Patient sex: M
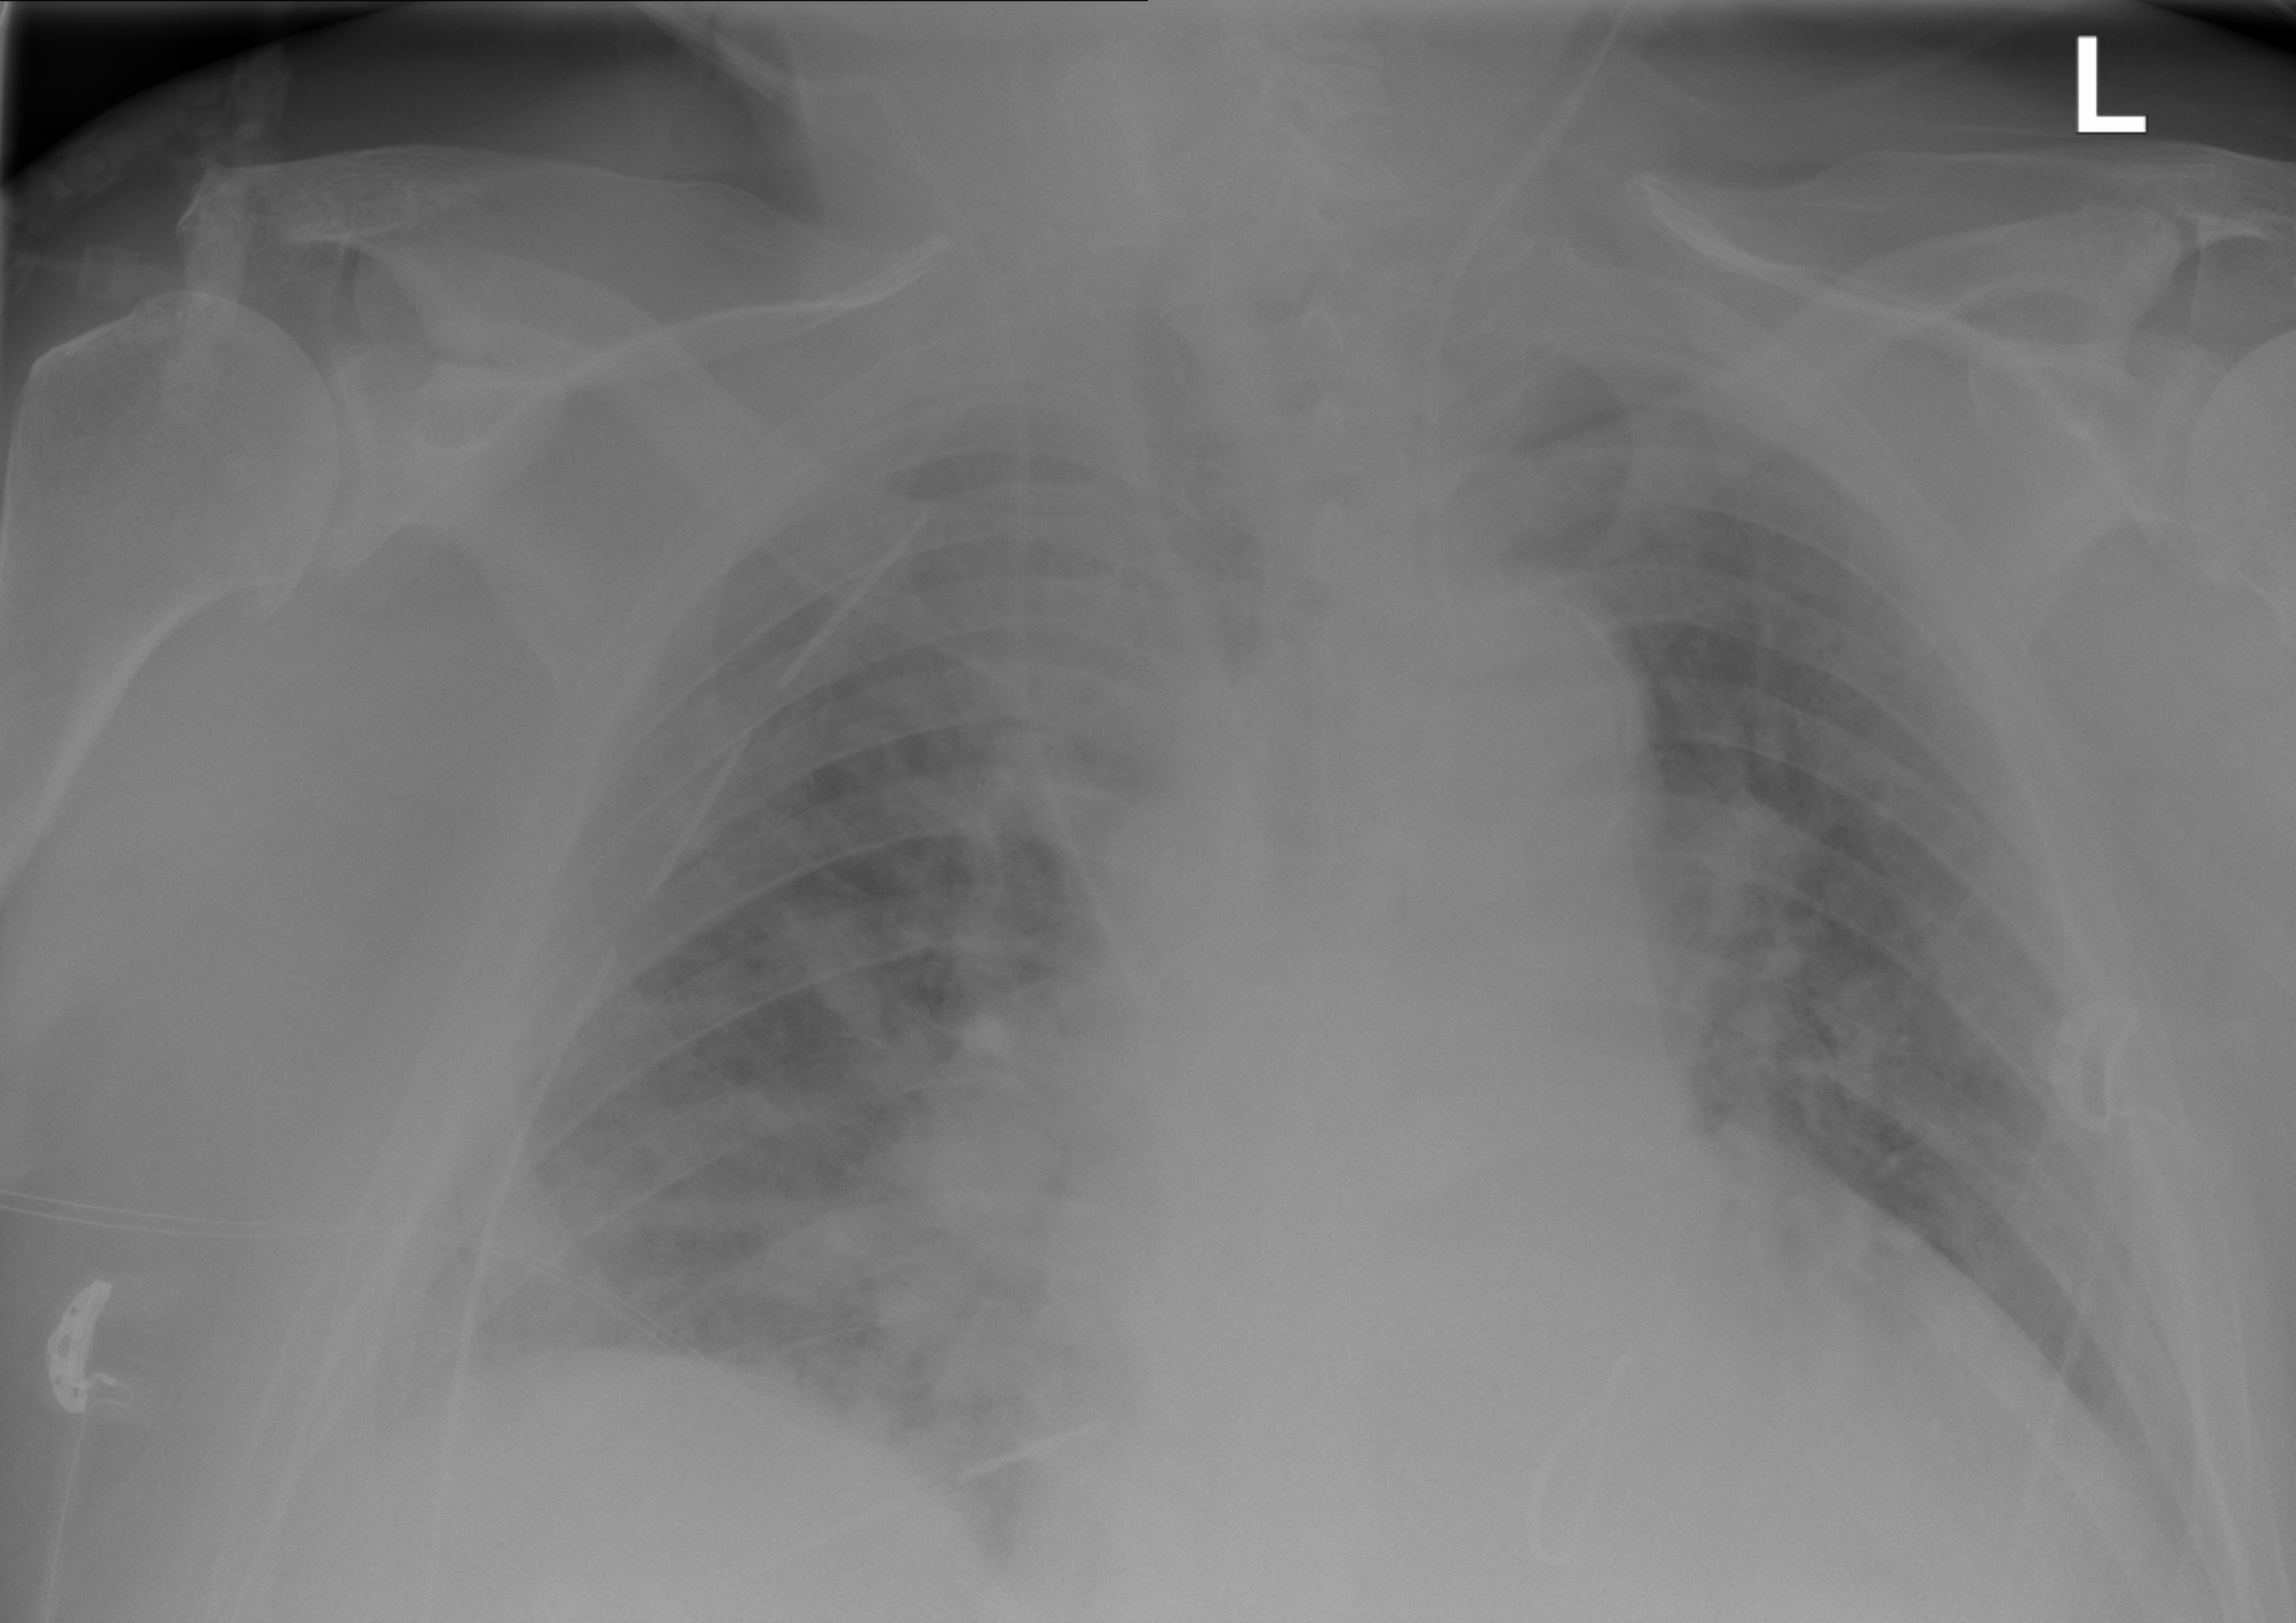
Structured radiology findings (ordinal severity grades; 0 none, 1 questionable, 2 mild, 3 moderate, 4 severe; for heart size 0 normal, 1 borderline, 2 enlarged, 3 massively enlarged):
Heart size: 2
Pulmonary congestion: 2
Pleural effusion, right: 2
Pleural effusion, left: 0
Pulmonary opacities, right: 2
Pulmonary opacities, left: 2
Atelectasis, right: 2
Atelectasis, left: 2